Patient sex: M
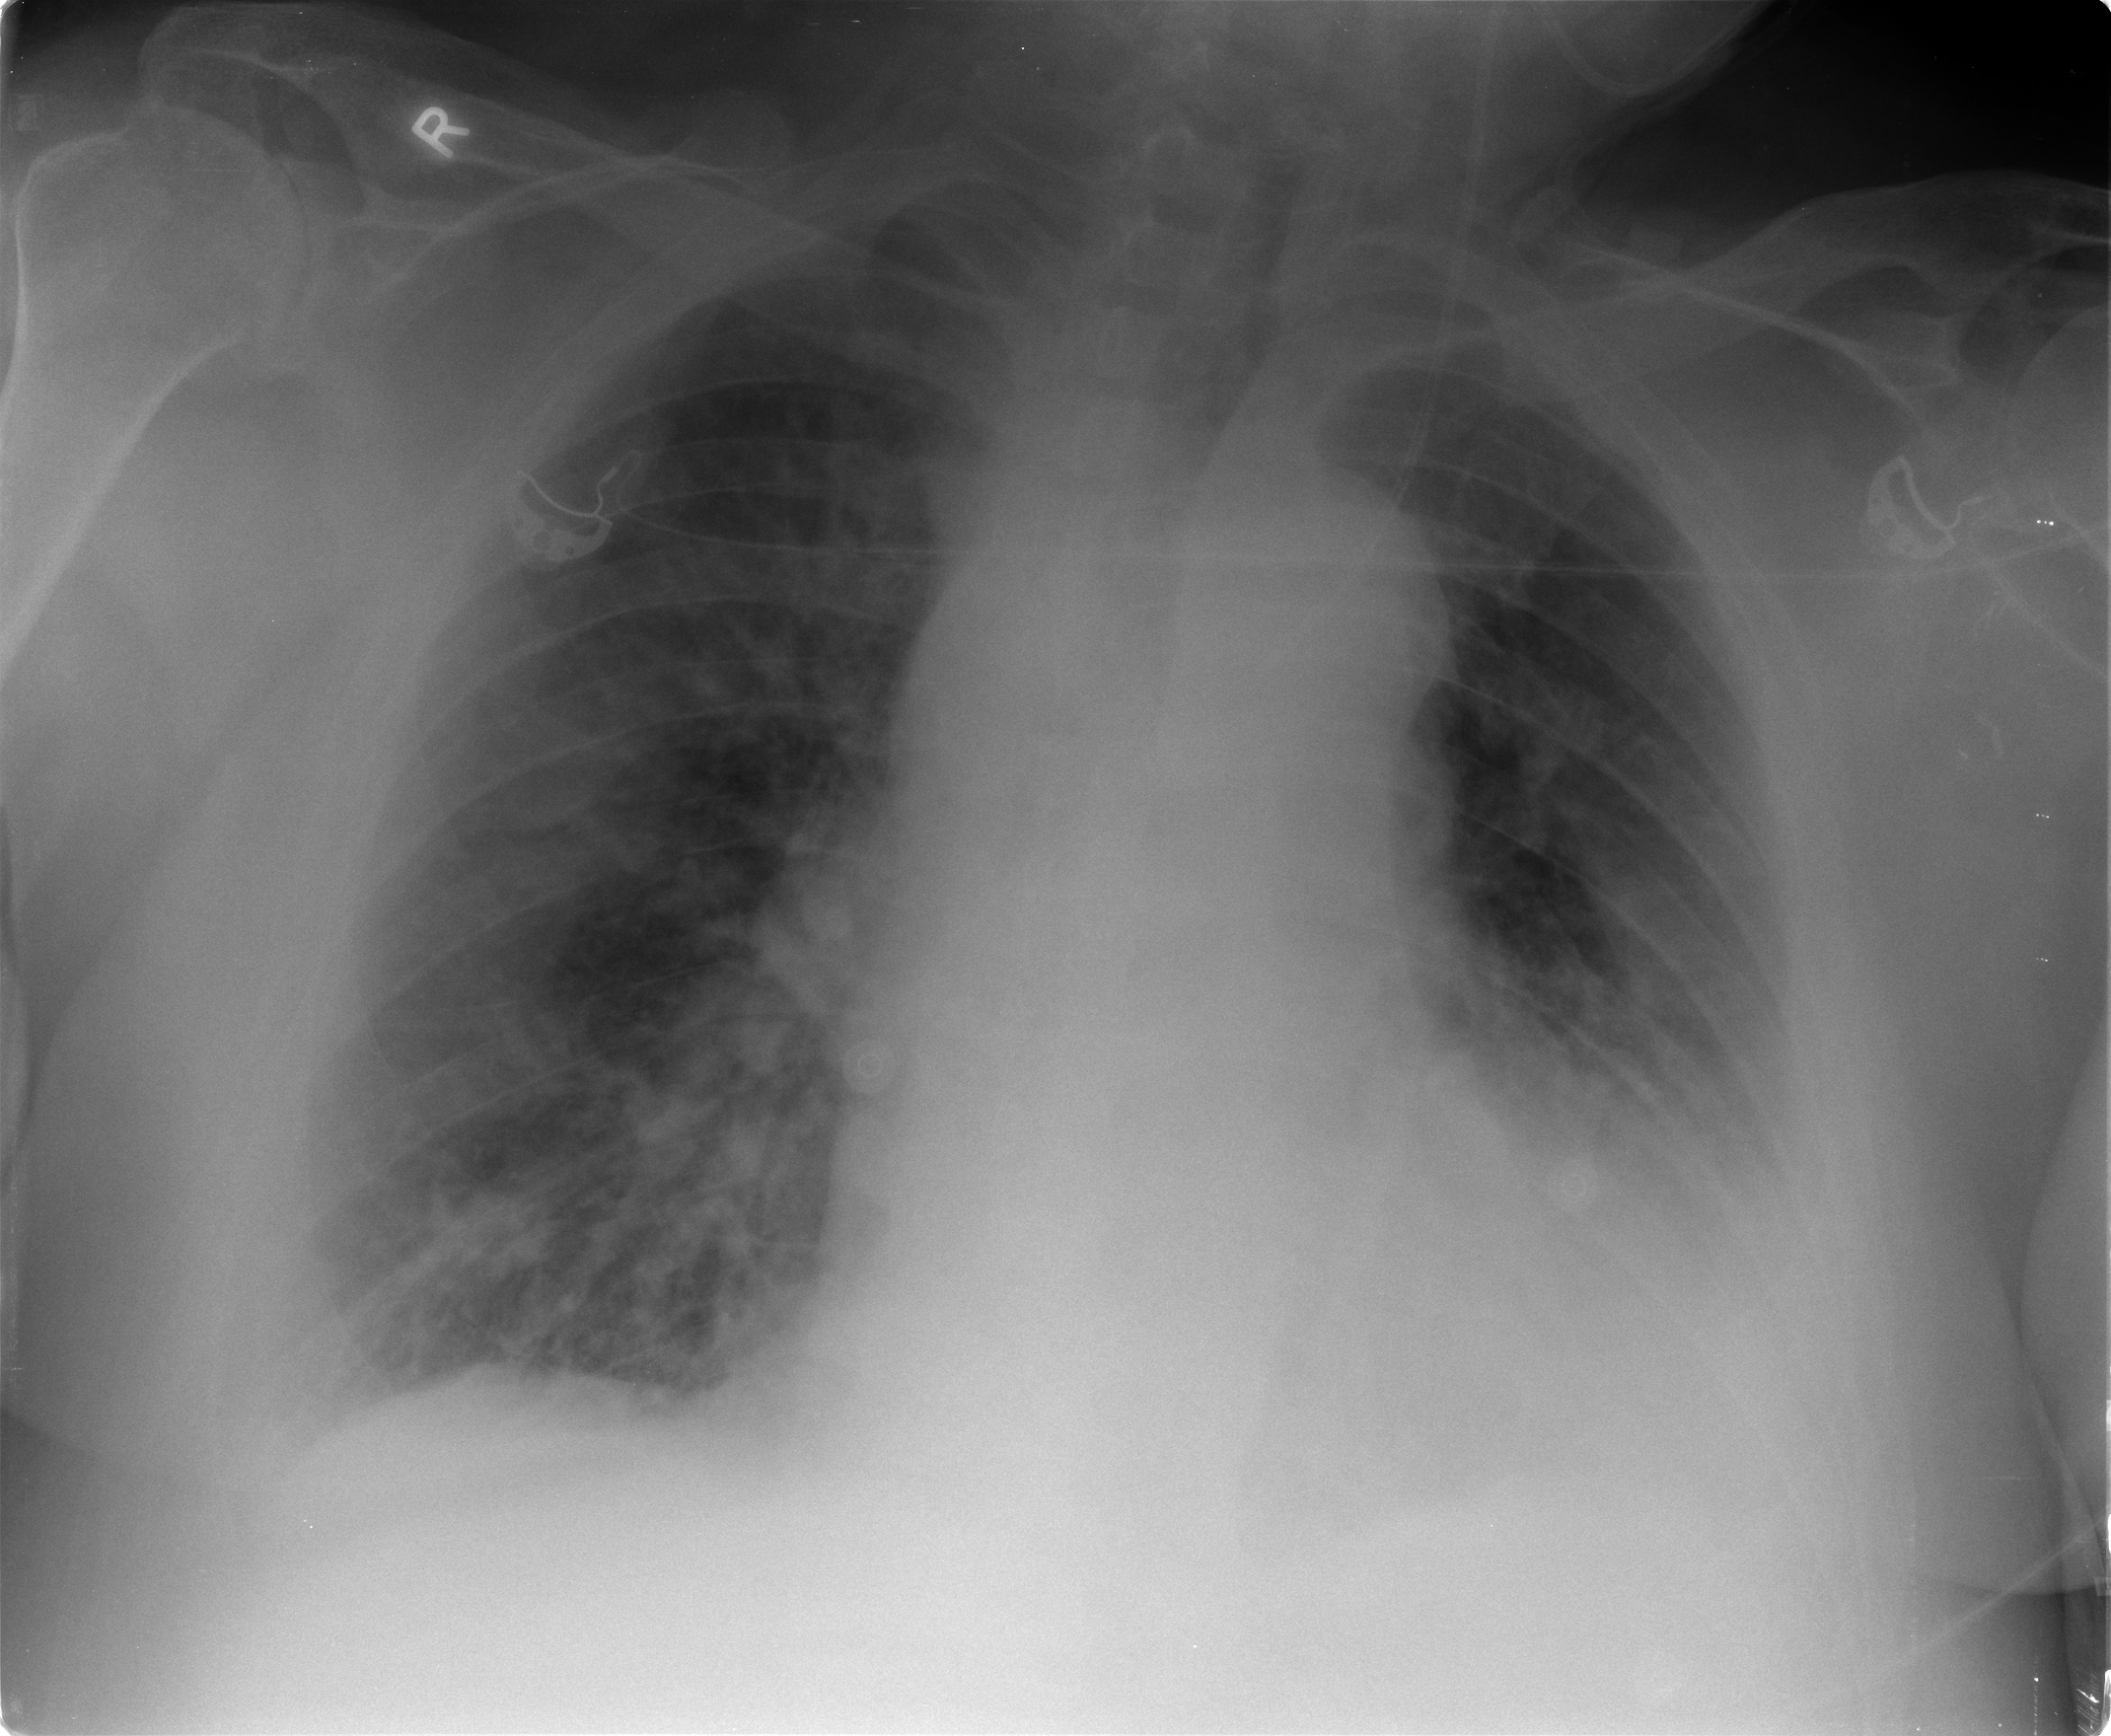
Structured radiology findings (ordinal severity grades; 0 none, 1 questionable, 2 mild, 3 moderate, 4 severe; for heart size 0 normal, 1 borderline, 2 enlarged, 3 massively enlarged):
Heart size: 2
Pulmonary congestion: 3
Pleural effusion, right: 0
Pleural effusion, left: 2
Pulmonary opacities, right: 2
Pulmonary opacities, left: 2
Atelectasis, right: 2
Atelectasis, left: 3